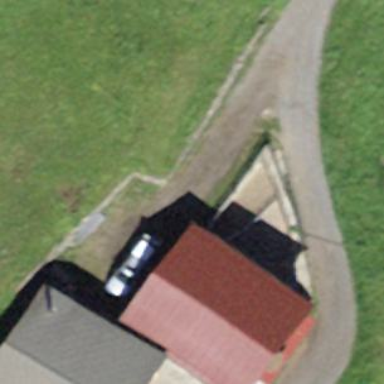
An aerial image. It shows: Building with tile roof.